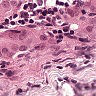
Metastatic tissue present: yes